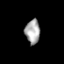
Tissue: prostate
Cell type: NK cells
Senescence score: 0.2079
Nuclear area (px): 352
Mean DAPI intensity: 167.156